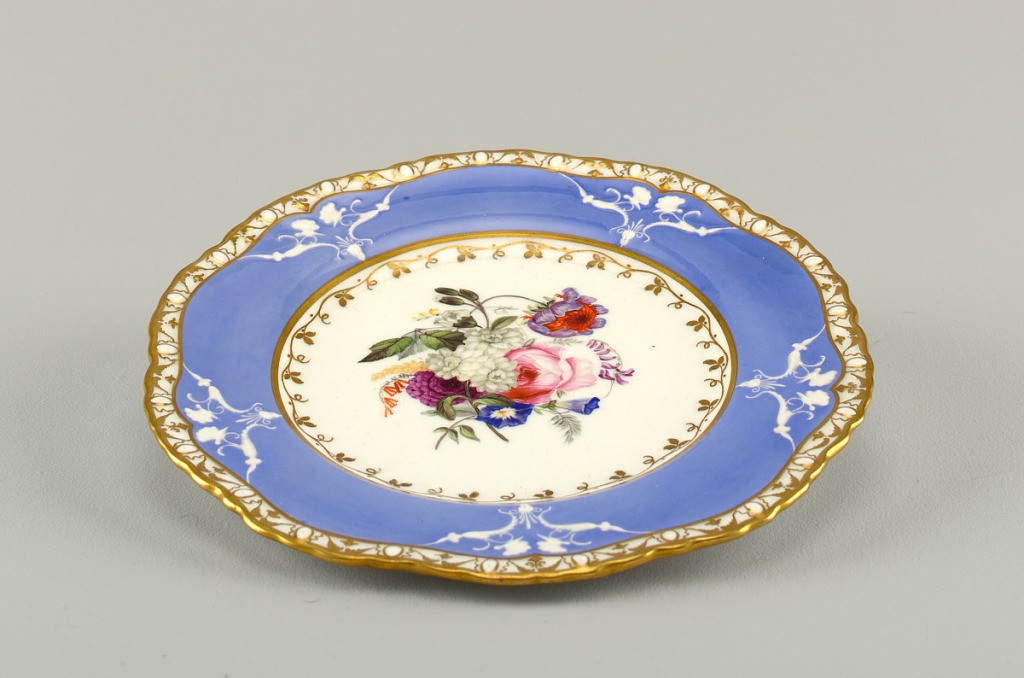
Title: Plate, from a Dessert Service
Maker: Spode Ceramic Works, English, established 1776
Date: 1821–1833
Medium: porcelain (feldspar), vitreous enamel, gold
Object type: plate
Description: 1959-155-1-k: Circular form with scalloped edge and shallow well...